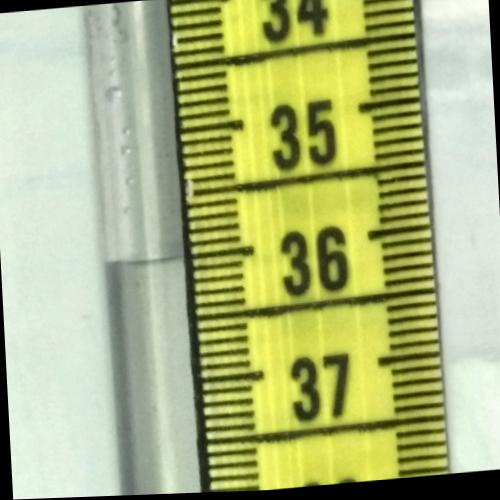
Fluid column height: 36.0 cm